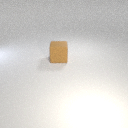
large brown rubber cube